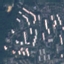
Land use / land cover class: Residential